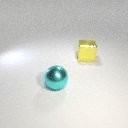
large yellow metal cube to the right of large cyan metal sphere